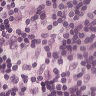
Metastatic tissue present: no